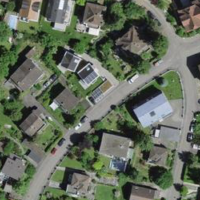
EUNIS habitat code: 55
Species observed at this site:
Veronica chamaedrys
Amelanchier ovalis
Melilotus officinalis
Fagopyrum esculentum
Cirsium vulgare
Salix alba
Crocus nudiflorus
Chelidonium majus
Crocus tommasinianus
Verbascum thapsus
Anthyllis vulneraria
Stachys sylvatica
Prunella vulgaris
Agrostemma githago
Jacobaea vulgaris
Coreopsis verticillata